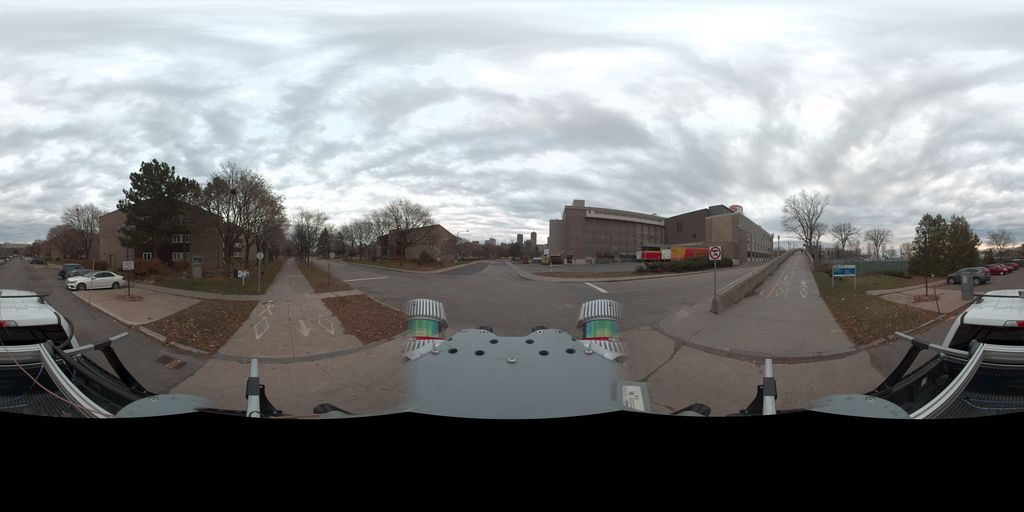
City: quebec_city